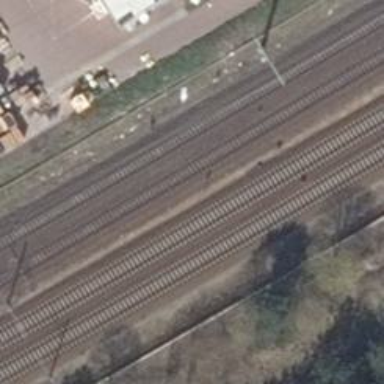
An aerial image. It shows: Railway track with contact line for electrification.